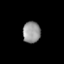
Tissue: lung
Cell type: Epithelial cells
Senescence score: 0.2184
Nuclear area (px): 369
Mean DAPI intensity: 149.84